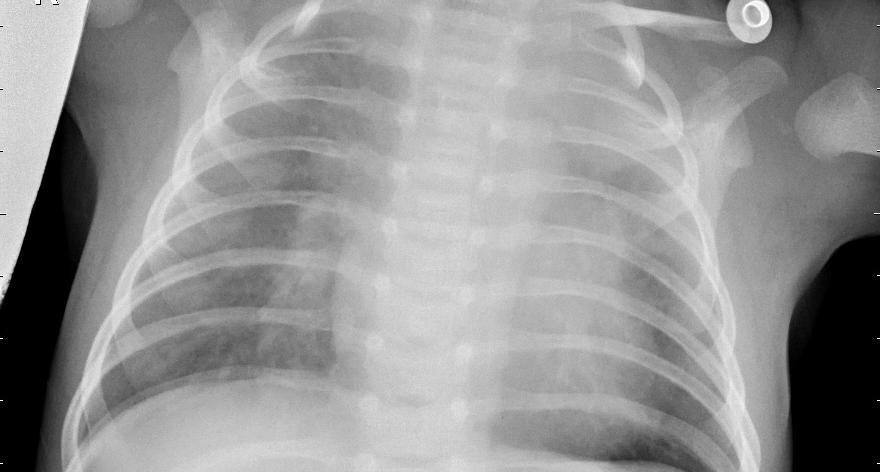
Diagnosis: PNEUMONIA